Interaction volume radius: 5 \u00c5
Interaction volume height: 10 \u00c5
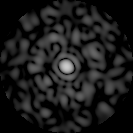
Disorder parameter: 0.8135